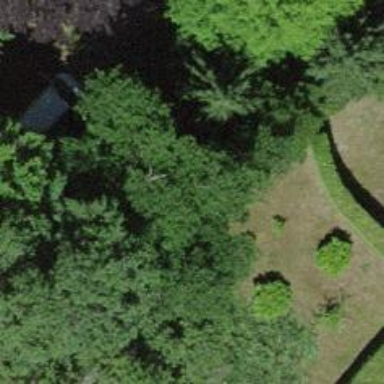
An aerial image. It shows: Shrub in its natural environment.